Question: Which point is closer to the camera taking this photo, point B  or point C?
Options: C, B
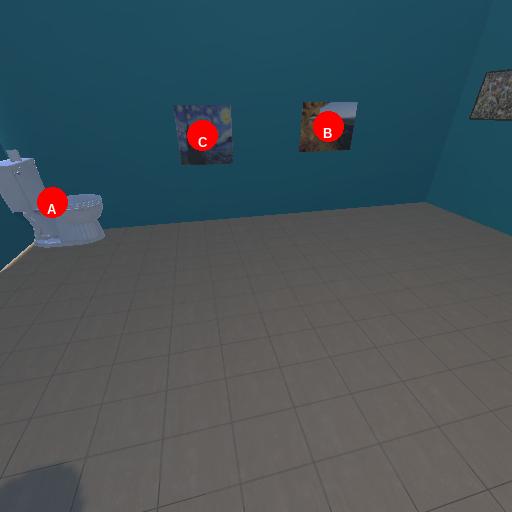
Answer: C